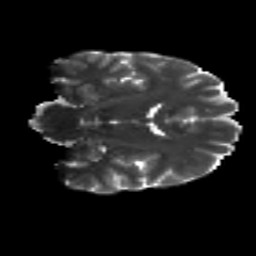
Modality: T2w
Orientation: coronal
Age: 28
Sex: male
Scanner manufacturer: siemens
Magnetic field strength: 3 T
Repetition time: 8.8 s
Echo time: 0.085 s